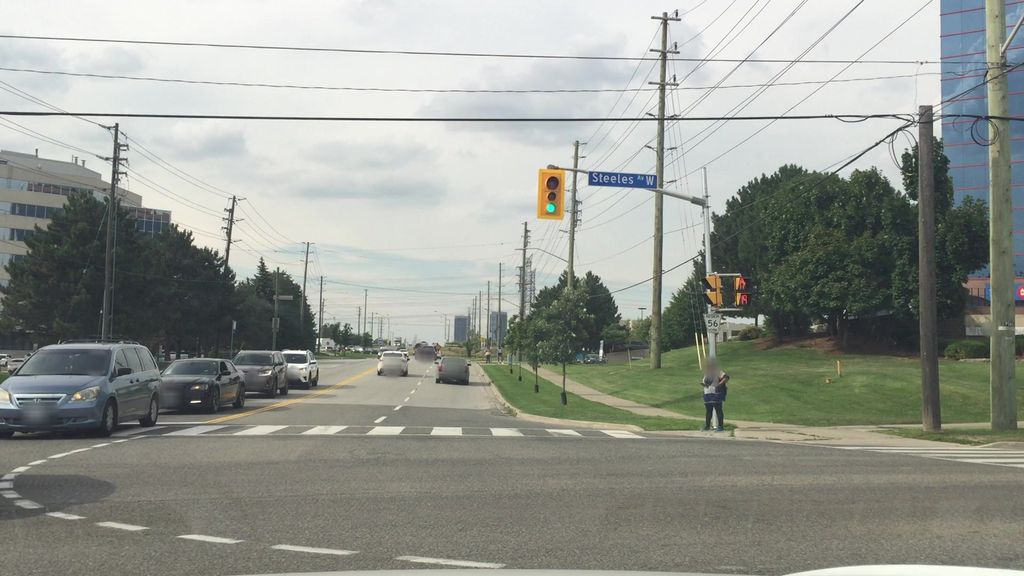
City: toronto